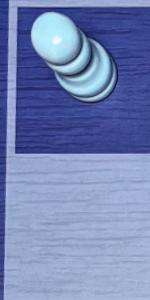
Label: Empty